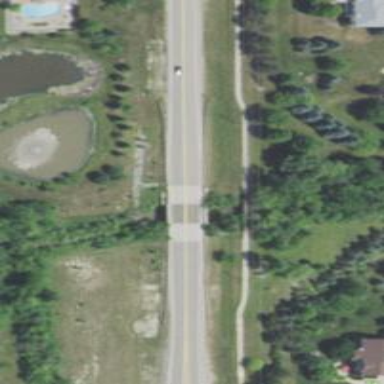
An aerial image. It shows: Tertiary road on asphalt surface on bridge.